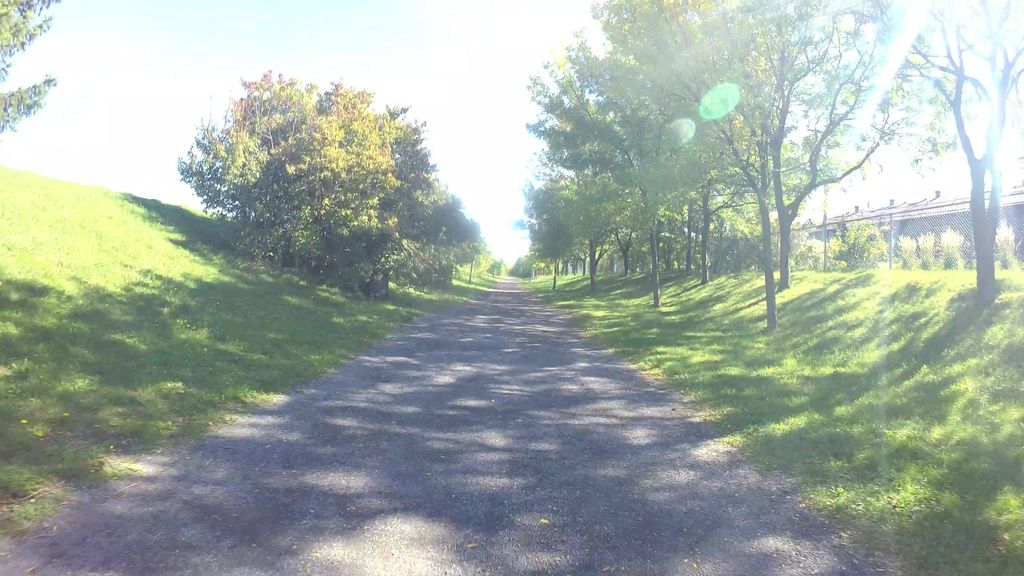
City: montreal